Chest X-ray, AP view. Patient: 51 years old, sex F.
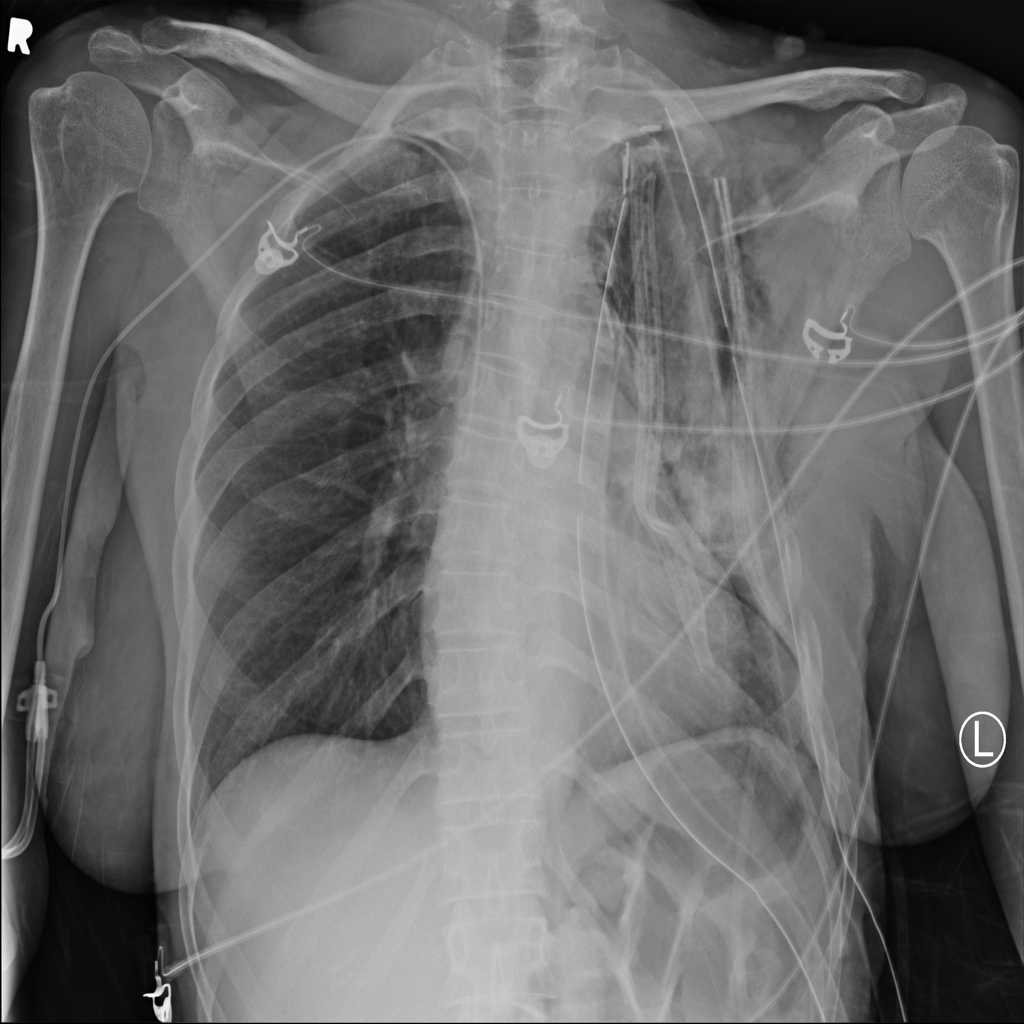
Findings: Emphysema